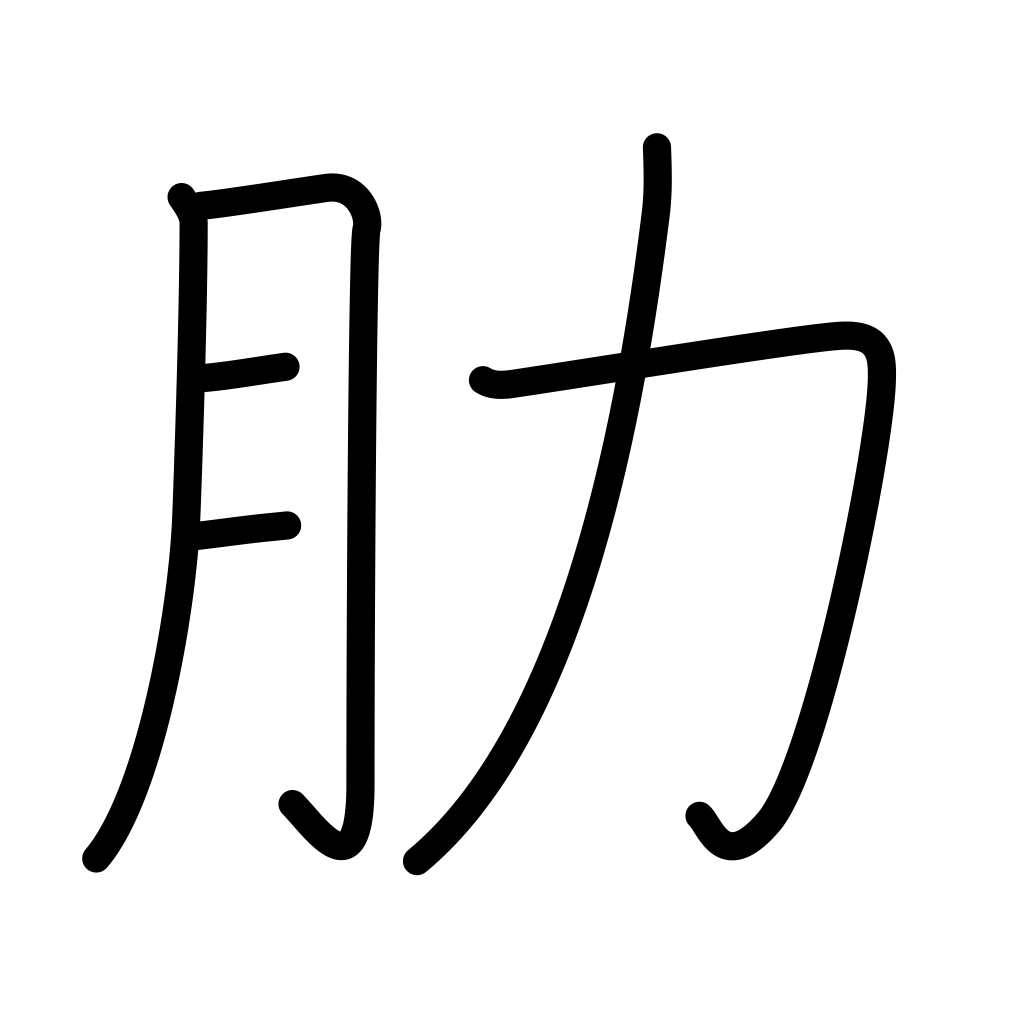
Meaning: rib